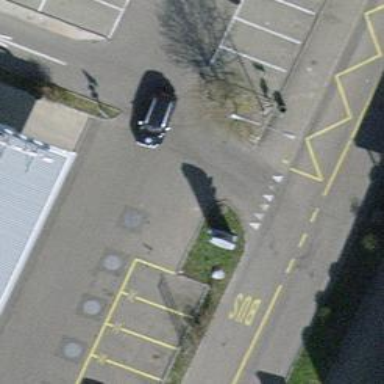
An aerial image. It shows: Parking aisle designated as service road.